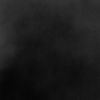
Label: dusty